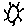
Label: sun